Field crop: maize
Growth stage: 2
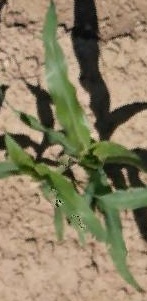
Species: maize